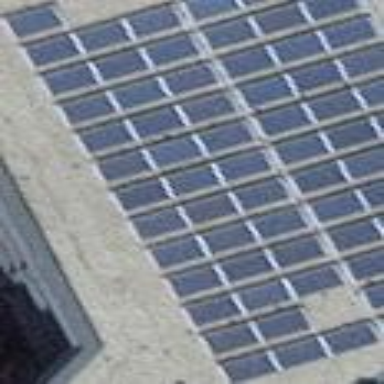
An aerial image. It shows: Solar photovoltaic panel generator on rooftop.